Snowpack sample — Buffalo Mountain, Silverthorne, Colorado, USA (2/22/26, 2:02 PM MST)
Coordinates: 39.622, -106.113
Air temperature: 33 °F
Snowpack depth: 63 cm
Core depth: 50 cm
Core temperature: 28.4 °F
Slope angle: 11°, slope face: 116°
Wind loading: low
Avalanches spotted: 0
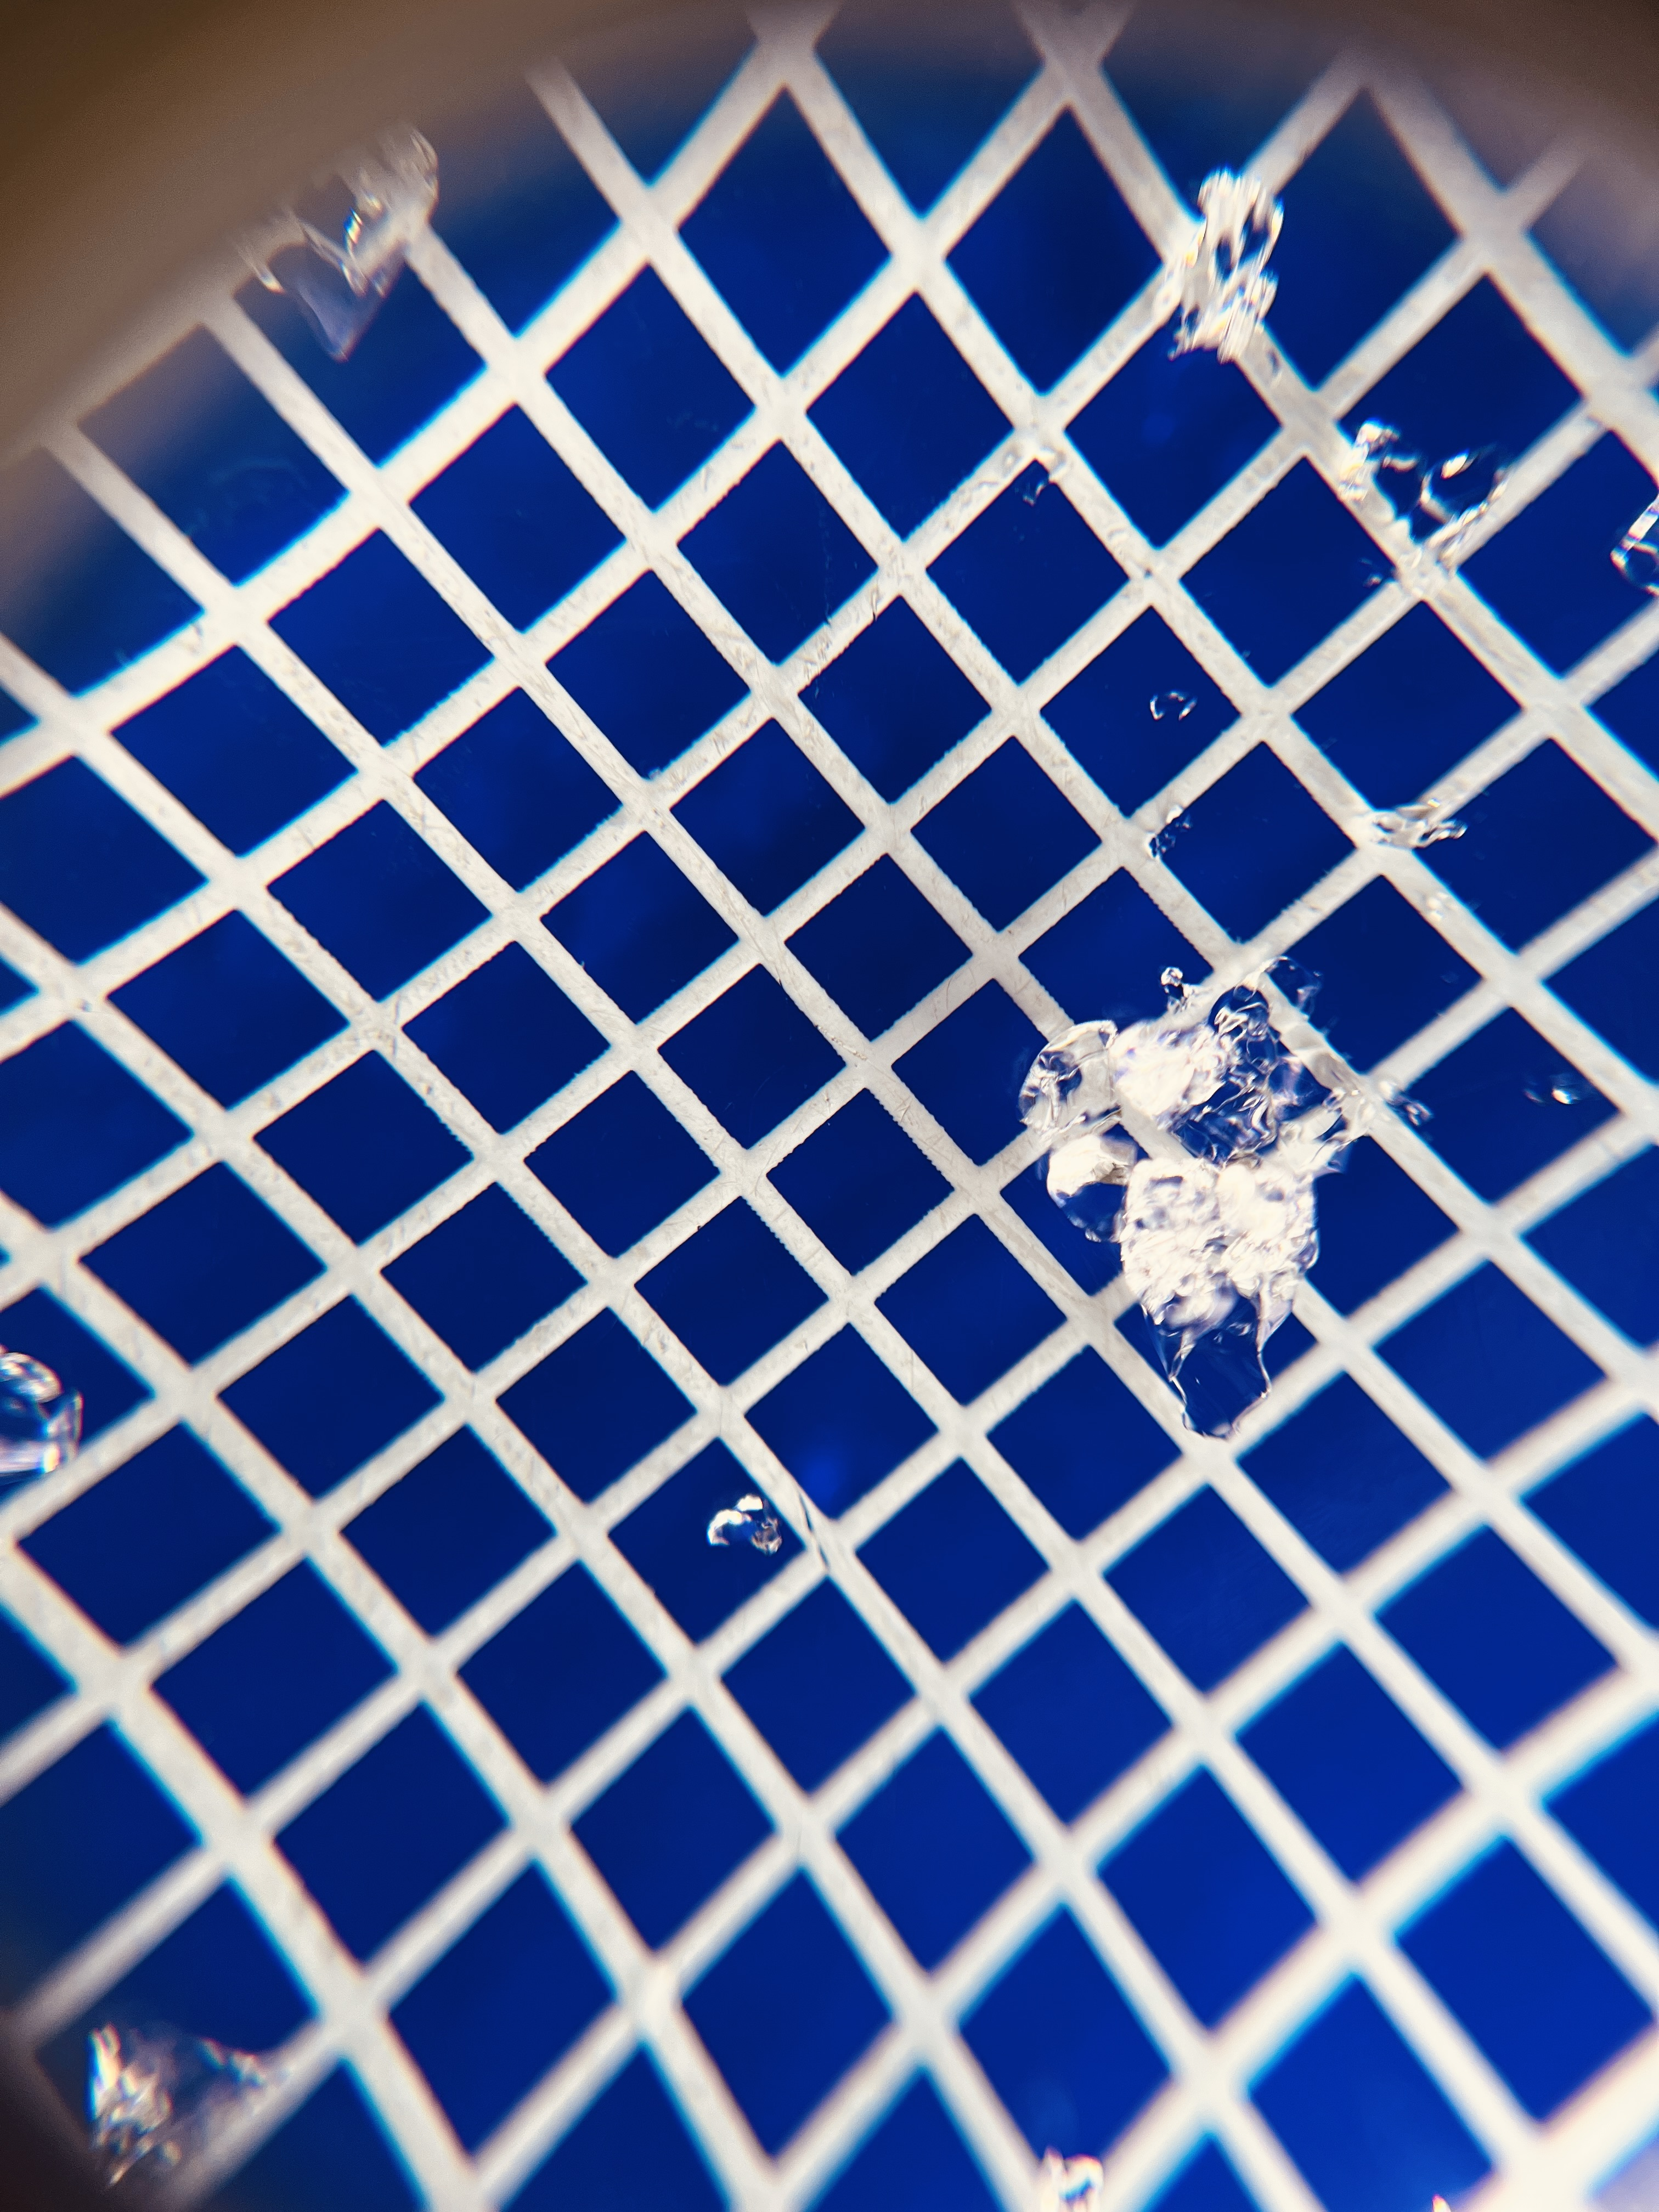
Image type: magnified_profile
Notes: In a firebreak similar to site 1, minimal wind loading with no spotted avalanches (not many faces in view though)